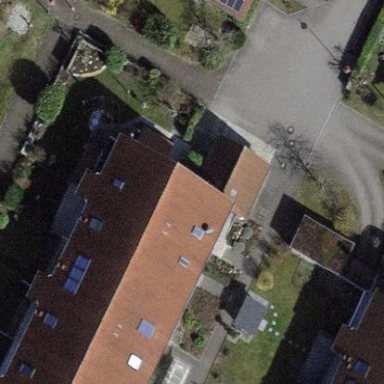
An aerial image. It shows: Terrace building.